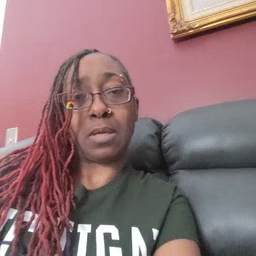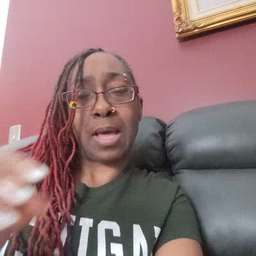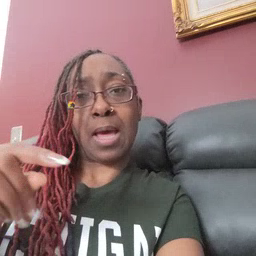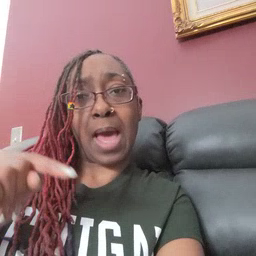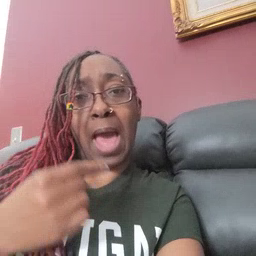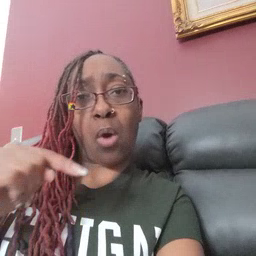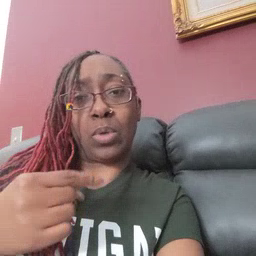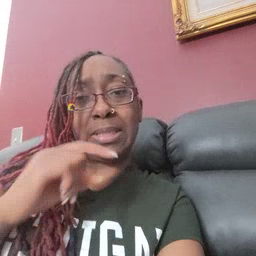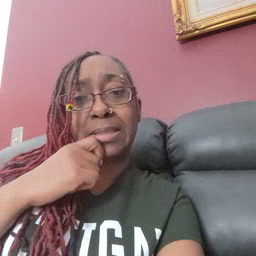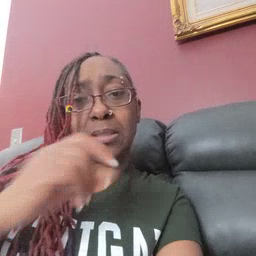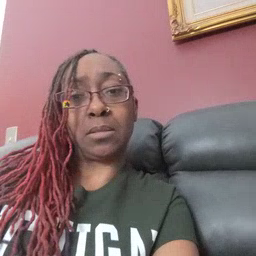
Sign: owie